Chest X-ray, PA view. Patient: 45 years old, sex M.
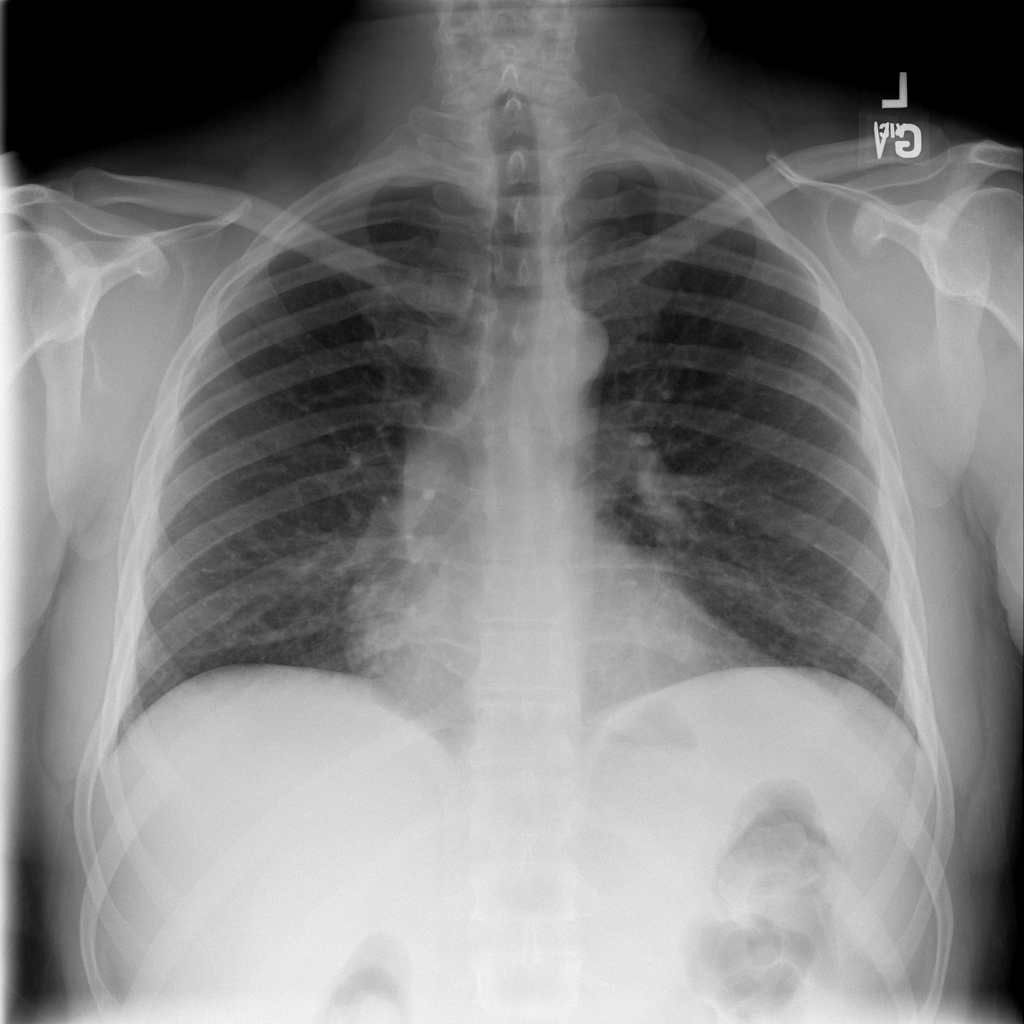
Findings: No Finding